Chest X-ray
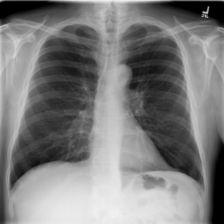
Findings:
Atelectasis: negative
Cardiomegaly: negative
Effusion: negative
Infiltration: negative
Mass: negative
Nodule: negative
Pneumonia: negative
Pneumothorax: negative
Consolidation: negative
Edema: negative
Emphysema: positive
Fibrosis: negative
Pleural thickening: negative
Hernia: negative